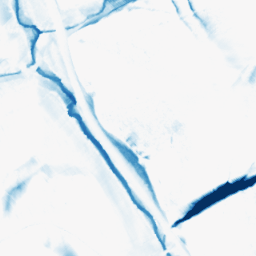
Category: morphological
Decomposition family: morphological_diamond
Decomposition parameters: operation: closing
radius: 15
Upsampling method: bilinear
Upsampling parameters: scale: 8
Upsampling scale: 8